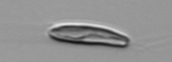
Label: Chrysochromulina